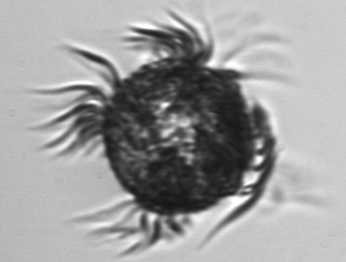
Label: Pelagostrobilidium